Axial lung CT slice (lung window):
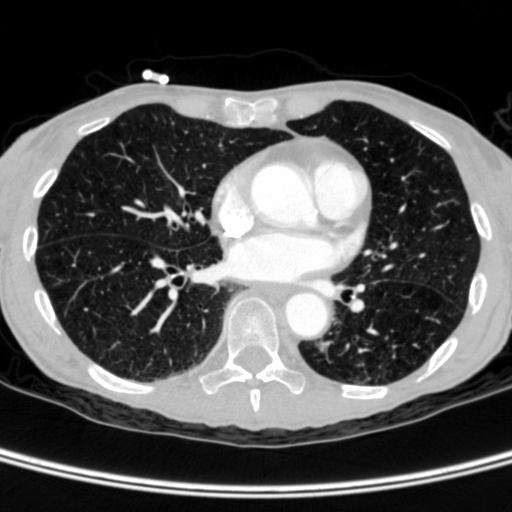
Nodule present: no